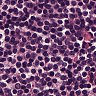
Metastatic tissue present: no